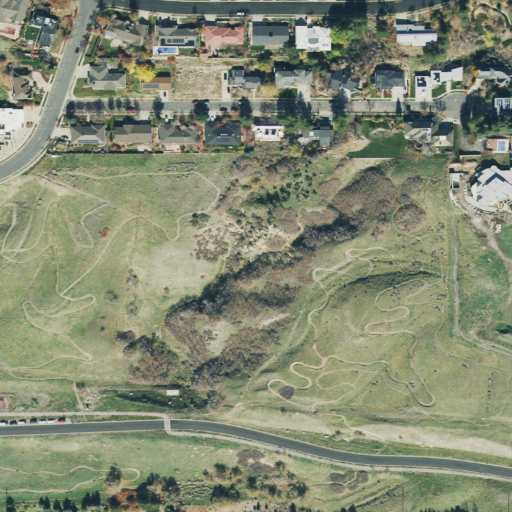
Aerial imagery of valley in Utah named Spring Gulch containing grassland, low intensity development, shrub, medium intensity development, open development, pasture, and high intensity development